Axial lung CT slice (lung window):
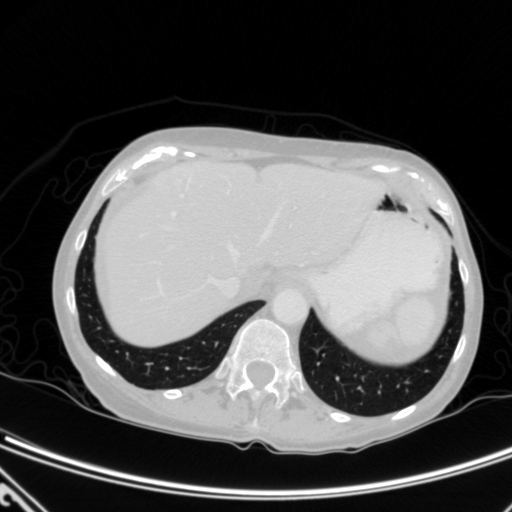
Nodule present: no